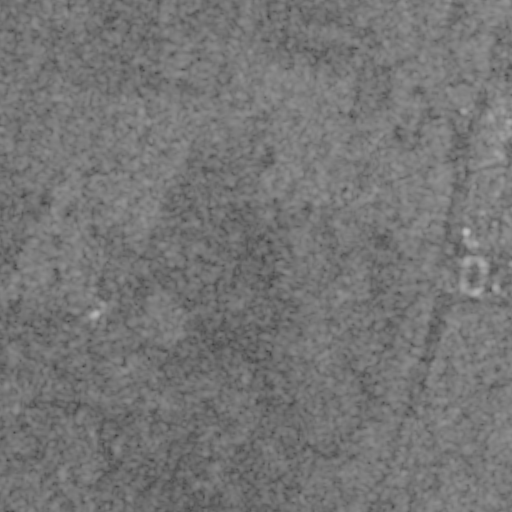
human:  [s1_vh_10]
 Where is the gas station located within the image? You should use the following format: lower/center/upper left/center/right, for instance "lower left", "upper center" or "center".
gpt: The gas station is located in the upper right of the image.
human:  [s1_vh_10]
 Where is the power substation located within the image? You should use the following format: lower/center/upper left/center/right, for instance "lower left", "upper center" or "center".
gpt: The power substation is located in the upper right of the image.
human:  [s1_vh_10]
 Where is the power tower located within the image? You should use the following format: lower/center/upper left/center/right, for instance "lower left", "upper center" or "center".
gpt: The power tower is located in the right of the image.
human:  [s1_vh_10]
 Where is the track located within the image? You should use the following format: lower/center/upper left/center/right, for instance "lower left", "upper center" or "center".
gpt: The track is located in the center right of the image.
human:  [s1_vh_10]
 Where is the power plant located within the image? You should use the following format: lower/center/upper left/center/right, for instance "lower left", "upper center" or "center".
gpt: There is no power plant in the image.

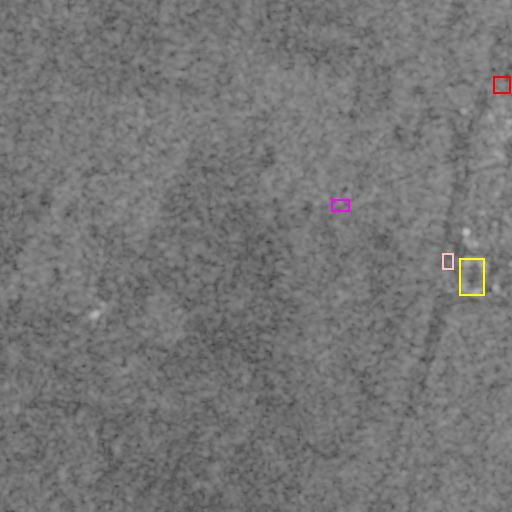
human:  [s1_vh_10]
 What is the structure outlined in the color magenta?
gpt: The structure outlined in magenta is a park.
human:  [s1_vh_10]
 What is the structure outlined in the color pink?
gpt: The structure outlined in pink is a parking lot.
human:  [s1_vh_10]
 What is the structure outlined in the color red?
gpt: The structure outlined in red is a power substation.
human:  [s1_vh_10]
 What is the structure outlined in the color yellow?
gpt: The structure outlined in yellow is a track.
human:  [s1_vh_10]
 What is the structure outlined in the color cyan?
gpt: There is no cyan outline.